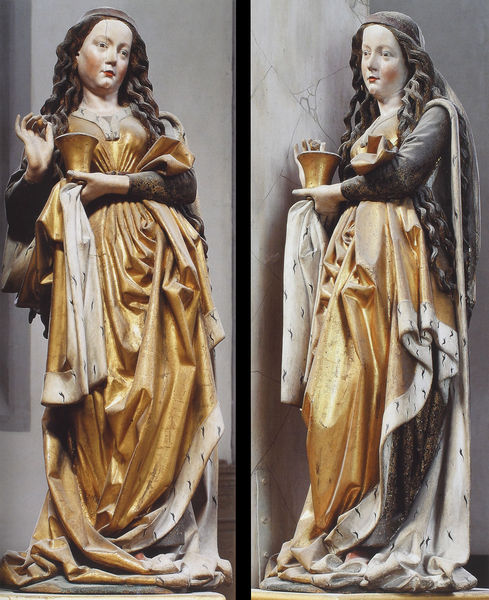
Titel: Hochaltar der Stadtpfarrkirche St. Georg in Nördlingen
Künstler: Nicolaus Gerhaert von Leyden
Standort: Nördlingen, St. Georg (EU - D - Bayern)
Schlagwörter: hand, frau, haar, holz, kleid, falten, hermelin, pelz, gewand, gold, haare, kelch, saum, locken, skulptur, statue, vase, perspektive, faltenwurf, foto, becher, gefäß, statuen, gotisch, heilige, gefasst, maria, madonna, coloriert, gelockt, blickwinkel, kleit